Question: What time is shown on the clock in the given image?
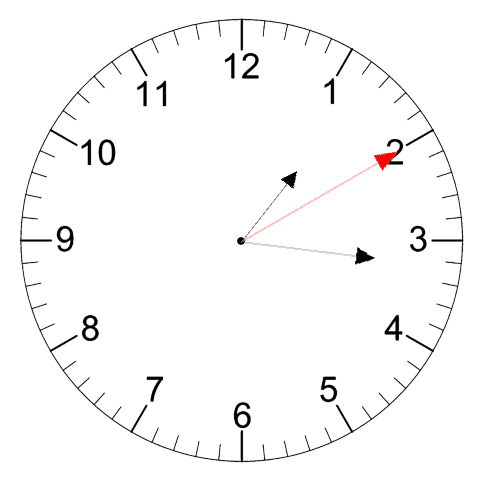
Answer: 01:16:10